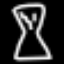
Label: hourglass